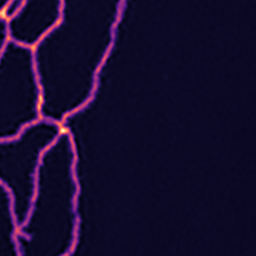
Label: Super-resolution ER image